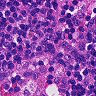
Metastatic tissue present: no